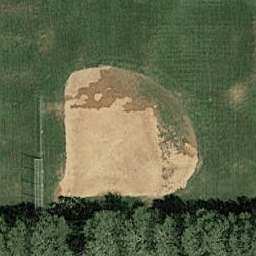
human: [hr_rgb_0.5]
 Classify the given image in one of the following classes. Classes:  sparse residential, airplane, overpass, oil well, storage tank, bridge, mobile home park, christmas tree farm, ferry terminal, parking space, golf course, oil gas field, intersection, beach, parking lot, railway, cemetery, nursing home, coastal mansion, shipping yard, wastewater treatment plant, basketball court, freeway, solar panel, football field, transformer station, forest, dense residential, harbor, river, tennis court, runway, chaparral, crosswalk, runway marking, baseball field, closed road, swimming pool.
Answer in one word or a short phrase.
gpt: baseball field